Question: I haven't been able to find the keywords for a similar issue, so I'm posting a new one.
The project was working fine and suddenly the issue described below happened. I was only editing some Razor files from the Razor Class Library, so I was unable to trace it back to any code modification I made.
## The Issue:
I have the following project structure:
<URL>
The are projects that were initially created by the Blazor Template in the NET Core 3.0. is a similar Blazor project with ElectronNET and the issue is also happening on the component over there.The project is the project where the components common to all projects are placed and where the root of the issue is apparently coming from.
The is referenced on the project so I can access the components in the project.
What happened is that like the button for the "Counter 2":
[]
Notice as how there are 3 buttons on the image. The first one is in the base Razor page and is being compiled correctly. Second one is from the project and d. And the third button is from a Component in the project(same project as the base Razor page) and is also working correctly.
So the issue is that the Razor files are not being "compiled".
## What I've tried:
- - - - -
## The code:
.csproj for Client project:
'''
<PropertyGroup>
<TargetFramework>netstandard2.0</TargetFramework>
<OutputType>Exe</OutputType>
<LangVersion>8.0</LangVersion>
<Nullable>enable</Nullable>
<RazorLangVersion>3.0</RazorLangVersion>
</PropertyGroup>
<ItemGroup>
<PackageReference Include="Blazor.Extensions.SignalR" Version="0.4.0" />
<PackageReference Include="Microsoft.AspNetCore.Blazor" Version="3.0.0-preview9.19465.2" />
<PackageReference Include="Microsoft.AspNetCore.Blazor.Build" Version="3.0.0-preview9.19465.2" PrivateAssets="all" />
<PackageReference Include="Microsoft.AspNetCore.Blazor.HttpClient" Version="3.0.0-preview9.19465.2" />
<PackageReference Include="Microsoft.AspNetCore.Blazor.DevServer" Version="3.0.0-preview9.19465.2" PrivateAssets="all" />
<PackageReference Include="Microsoft.AspNetCore.Http.Abstractions" Version="2.2.0" />
</ItemGroup>
<ItemGroup>
<ProjectReference Include="..\..\SharedLibrary\SharedLibrary.csproj" />
<ProjectReference Include="..\Shared\ServerAPI.Shared.csproj" />
</ItemGroup>
<ItemGroup>
<Content Include="..\..\SharedLibrary\Content\styles
ont\**\*.*">
<Link>wwwroot\styles
ont\%(RecursiveDir)%(Filename)%(Extension)</Link>
<CopyToOutputDirectory>PreserveNewest</CopyToOutputDirectory>
</Content>
<Content Include="..\..\SharedLibrary\Content\images\system\*.*">
<Link>wwwroot\images\system\%(RecursiveDir)%(Filename)%(Extension)</Link>
<CopyToOutputDirectory>PreserveNewest</CopyToOutputDirectory>
</Content>
<Content Include="..\..\SharedLibrary\Content\images\socialrands\*.*">
<Link>wwwroot\images\socialrands\%(RecursiveDir)%(Filename)%(Extension)</Link>
<CopyToOutputDirectory>PreserveNewest</CopyToOutputDirectory>
</Content>
<Compile Remove="bin\**" />
<Content Remove="bin\**" />
<EmbeddedResource Remove="bin\**" />
<None Remove="bin\**" />
<Content Remove="compilerconfig.json" />
</ItemGroup>
<ItemGroup>
<_ContentIncludedByDefault Remove="compilerconfig.json" />
<_ContentIncludedByDefault Remove="wwwroot\styles\main.css" />
</ItemGroup>
<ItemGroup>
<Folder Include="Properties" />
<Folder Include="Services" />
<Folder Include="wwwroot\images\system" />
<Folder Include="wwwroot\scripts" />
</ItemGroup>
<ItemGroup>
<None Include="compilerconfig.json" />
</ItemGroup>
<ItemGroup>
<Content Update="wwwroot\styles\main.css">
<CopyToOutputDirectory>Never</CopyToOutputDirectory>
</Content>
</ItemGroup>
<Target Name="CopyLinkedContentFiles" BeforeTargets="Build">
<Copy SourceFiles="%(Content.Identity)" DestinationFiles="%(Content.Link)" SkipUnchangedFiles="true" OverwriteReadOnlyFiles="true" Condition="'%(Content.Link)' != ''" />
</Target>
</Project>
'''
.csproj for SharedLibrary
'''
<Project Sdk="Microsoft.NET.Sdk.Web">
<PropertyGroup>
<TargetFramework>netstandard2.0</TargetFramework>
<OutputType>Library</OutputType>
<IsPackable>true</IsPackable>
<BlazorLinkOnBuild>false</BlazorLinkOnBuild>
<LangVersion>8.0</LangVersion>
<Nullable>enable</Nullable>
<RazorLangVersion>3.0</RazorLangVersion>
</PropertyGroup>
<ItemGroup>
<PackageReference Include="Blazor.Extensions.SignalR" Version="0.4.0" />
<PackageReference Include="Microsoft.AspNetCore.Blazor" Version="3.0.0-preview9.19465.2" />
<PackageReference Include="Microsoft.AspNetCore.Blazor.Build" Version="3.0.0-preview9.19465.2" PrivateAssets="all" />
<PackageReference Include="Microsoft.Extensions.Localization.Abstractions" Version="3.0.0" />
</ItemGroup>
<ItemGroup>
<Folder Include="Content\images\socialrands" />
<Folder Include="Core\Login" />
<Folder Include="Core\Login\OAuth2" />
<Folder Include="Services" />
</ItemGroup>
<ItemGroup>
<Compile Update="Resources\Languages\en-US.Designer.cs">
<DesignTime>True</DesignTime>
<AutoGen>True</AutoGen>
<DependentUpon>en-US.resx</DependentUpon>
</Compile>
</ItemGroup>
<ItemGroup>
<EmbeddedResource Update="Resources\Languages\en-US.resx">
<Generator>ResXFileCodeGenerator</Generator>
<LastGenOutput>en-US.Designer.cs</LastGenOutput>
</EmbeddedResource>
</ItemGroup>
</Project>
'''
Index.razor
'''
@page "/"
@using ServerAPI.Client.Components
@using SharedLibrary.Components.User
<h1>Counter</h1>
<p>Current count: @currentCount</p>
<button class="btn btn-primary" @onclick="IncrementCount">Click me</button>
@code {
int currentCount = 0;
void IncrementCount()
{
currentCount++;
}
}
<SocialWithFormLoginComponent />
<Counter />
'''
SocialWithFormLoginComponent.razor in SharedLibrary project
'''
<h1>Counter 2</h1>
<p>Current count 2: @currentCount2</p>
<button class="btn btn-primary" @onclick="IncrementCount2">Click me 2</button>
@code {
int currentCount2 = 0;
void IncrementCount2()
{
currentCount2++;
StateHasChanged();
Console.WriteLine("Hello world!");
}
}
'''
Counter.razor in Client project
'''
<h1>Counter 3</h1>
<p>Current count 3: @currentCount3</p>
<button class="btn btn-primary" @onclick="IncrementCount3">Click me 3</button>
@code {
int currentCount3 = 0;
void IncrementCount3()
{
currentCount3++;
StateHasChanged();
Console.WriteLine("Hello world!");
}
}
'''
## Final comments
As you can see the code is very simple for my troubleshooting, however the project is not, so re-creating would be a lot of work.
Any suggestions I might try? I'm really confused here.
Thanks in advance!
## Update with solution:
Turns out, as @dani hererra posted, I was missing "_Imports.razor" in the folder on my components from the attached Razor Class library like so:
<URL>
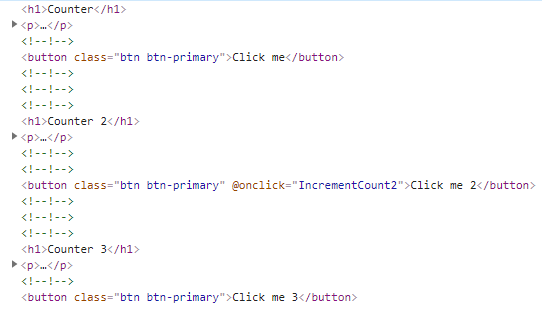
Answer: Check 'Microsoft.AspNetCore.Components.Web' is listed on '_Imports.razor':
'''
@using System.Net.Http
@using Microsoft.AspNetCore.Authorization
@using Microsoft.AspNetCore.Components.Authorization
@using Microsoft.AspNetCore.Components.Forms
@using Microsoft.AspNetCore.Components.Routing
@using Microsoft.AspNetCore.Components.Web //<-----
@using Microsoft.JSInterop
@using _your_namespace_
@using _your_namespace_.Shared
'''